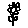
Label: flower